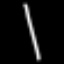
Label: line